Question: I want to use a background image like the one below as the background of a site. The problem is, I don't want it to tile. I want the top edge to be the top edge of the window, side edges to be the side edges of the window, and bottom edge to be the bottom edge of the window. The middle portions, both horizontally and vertically, should repeat in a natural looking way to fill up all the space, making it appear that the paper is the size of the browser window. Is there a good way to do this?

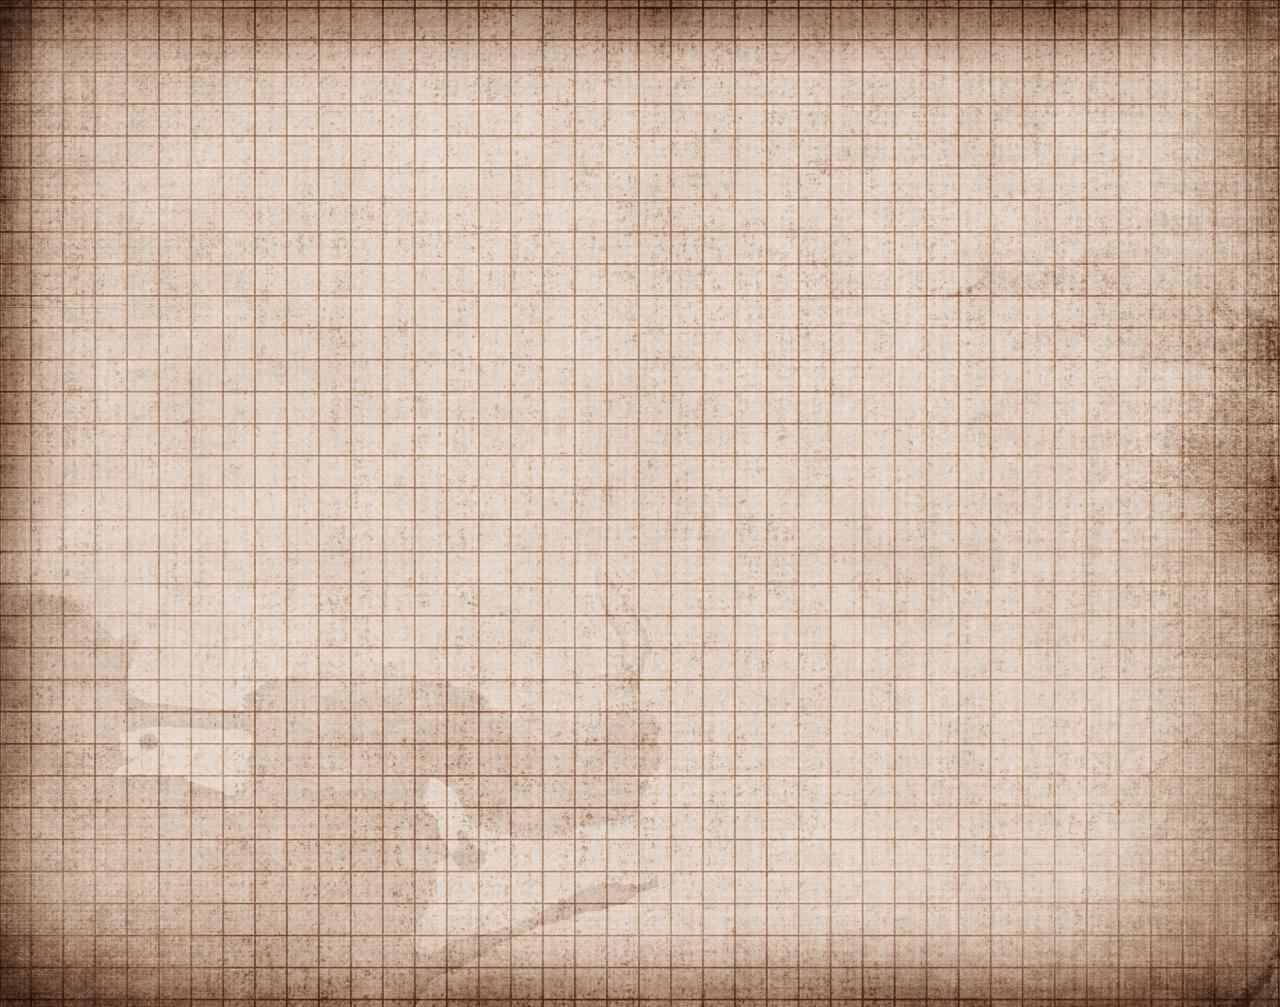
Answer: I would use something like this: <URL> Upside with these is that it keeps the aspect ratio of the image.
Dunno if keeping the aspect ratio is necessary or even desirable in your case..?
---
IF i wanted to go all extreme on this background i would:
1. Take the basic grid and its surface structure and repeat that throughout the site bg.
2. Take the "shadows" on the sides and place them fixed on each side repeating them to whatever direction is needed
If i had all these elements in their own layers. Though that wouldnt be hard to fabricate.